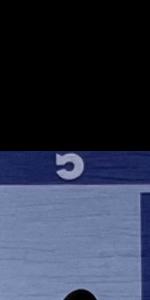
Label: Empty